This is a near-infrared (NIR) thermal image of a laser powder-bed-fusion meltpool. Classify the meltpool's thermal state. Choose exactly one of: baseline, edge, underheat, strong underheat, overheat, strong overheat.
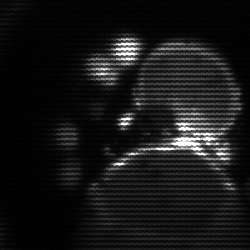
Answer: edge